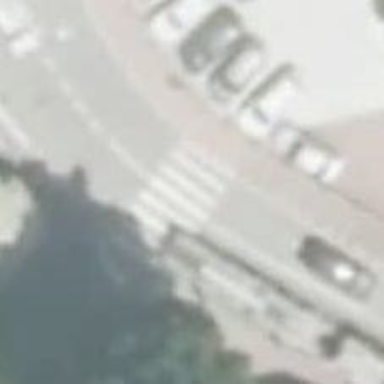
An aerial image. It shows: Marked crossing on footway.